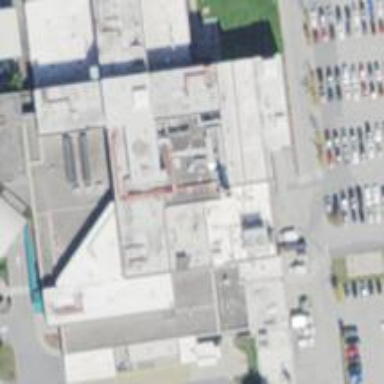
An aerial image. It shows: Healthcare facility identified as hospital.